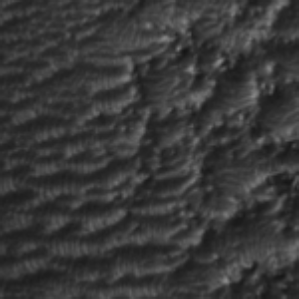
Label: frost